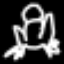
Label: frog